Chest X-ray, AP view. Patient: 74 years old, sex F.
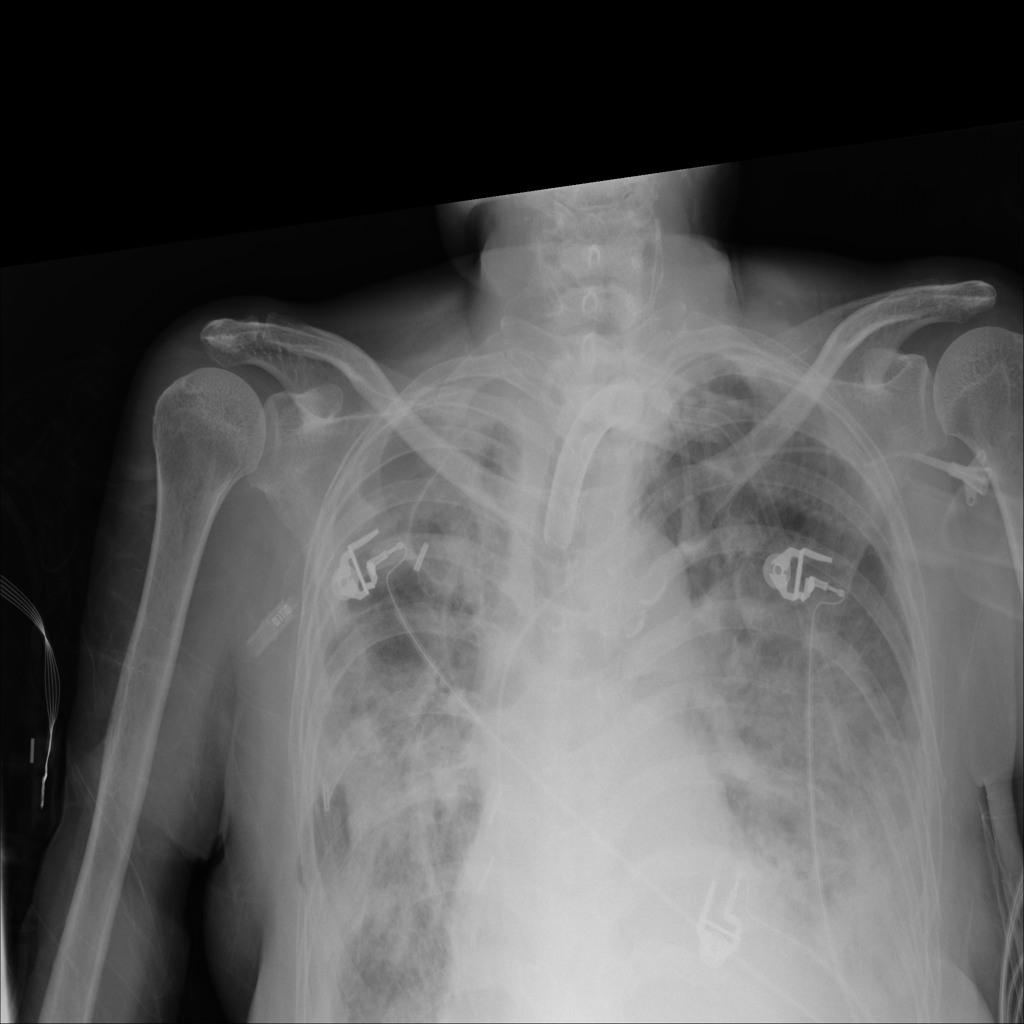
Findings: No Finding